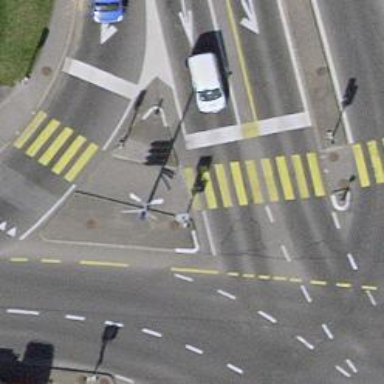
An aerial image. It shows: Pedestrian crossing with traffic signals.